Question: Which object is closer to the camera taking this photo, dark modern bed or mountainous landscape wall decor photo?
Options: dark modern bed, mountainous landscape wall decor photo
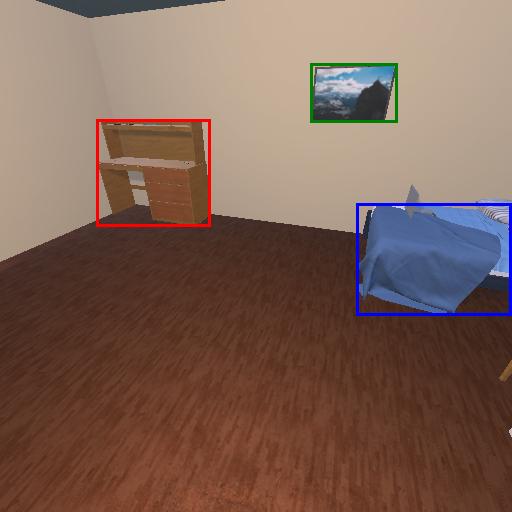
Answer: dark modern bed